Question: Minimum decibels?
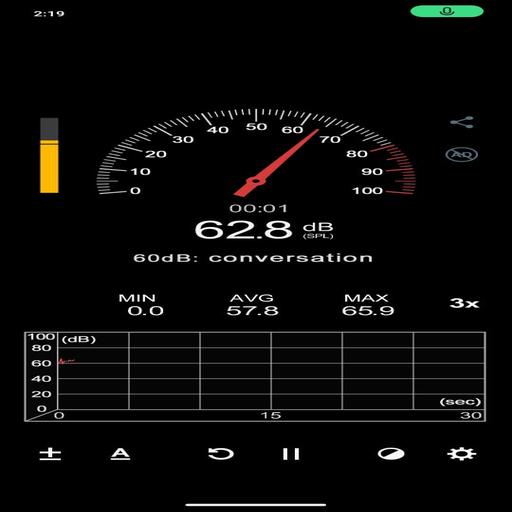
Answer: 0.0 dB